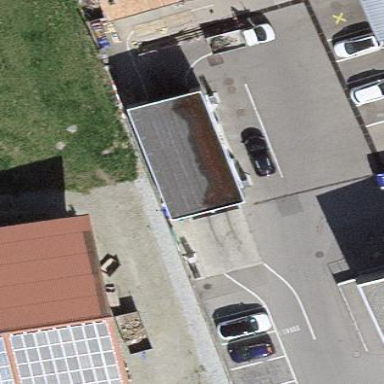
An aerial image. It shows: Car wash facility located inside building.